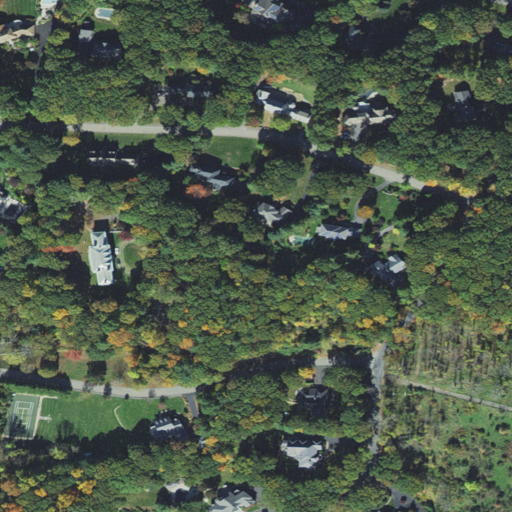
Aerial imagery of mountain in Massachusetts named Wolfpen Hill containing low intensity development, deciduous forest, open development, medium intensity development, pasture, high intensity development, and mixed forest